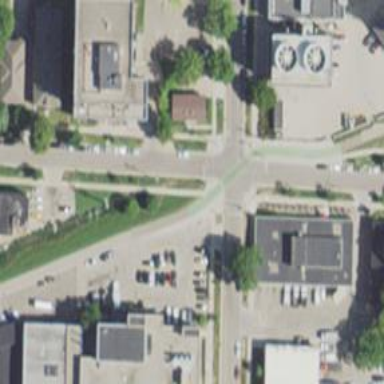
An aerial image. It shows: Crossing on asphalt cycleway.